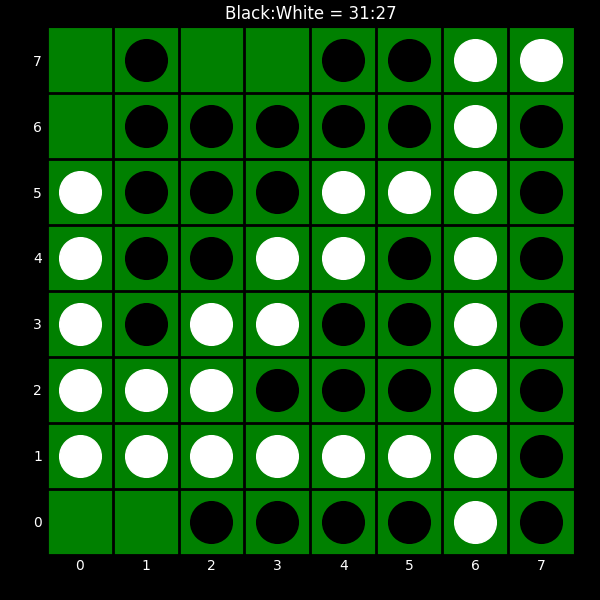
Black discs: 31
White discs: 27